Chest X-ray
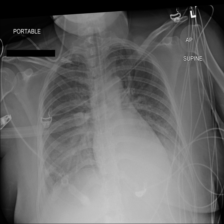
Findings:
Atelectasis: negative
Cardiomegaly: negative
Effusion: positive
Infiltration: negative
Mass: negative
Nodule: negative
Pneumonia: negative
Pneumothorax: negative
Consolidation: negative
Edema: negative
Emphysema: negative
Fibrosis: negative
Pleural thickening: negative
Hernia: negative